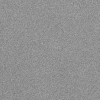
Atmospheric dust classification: dusty